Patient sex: M
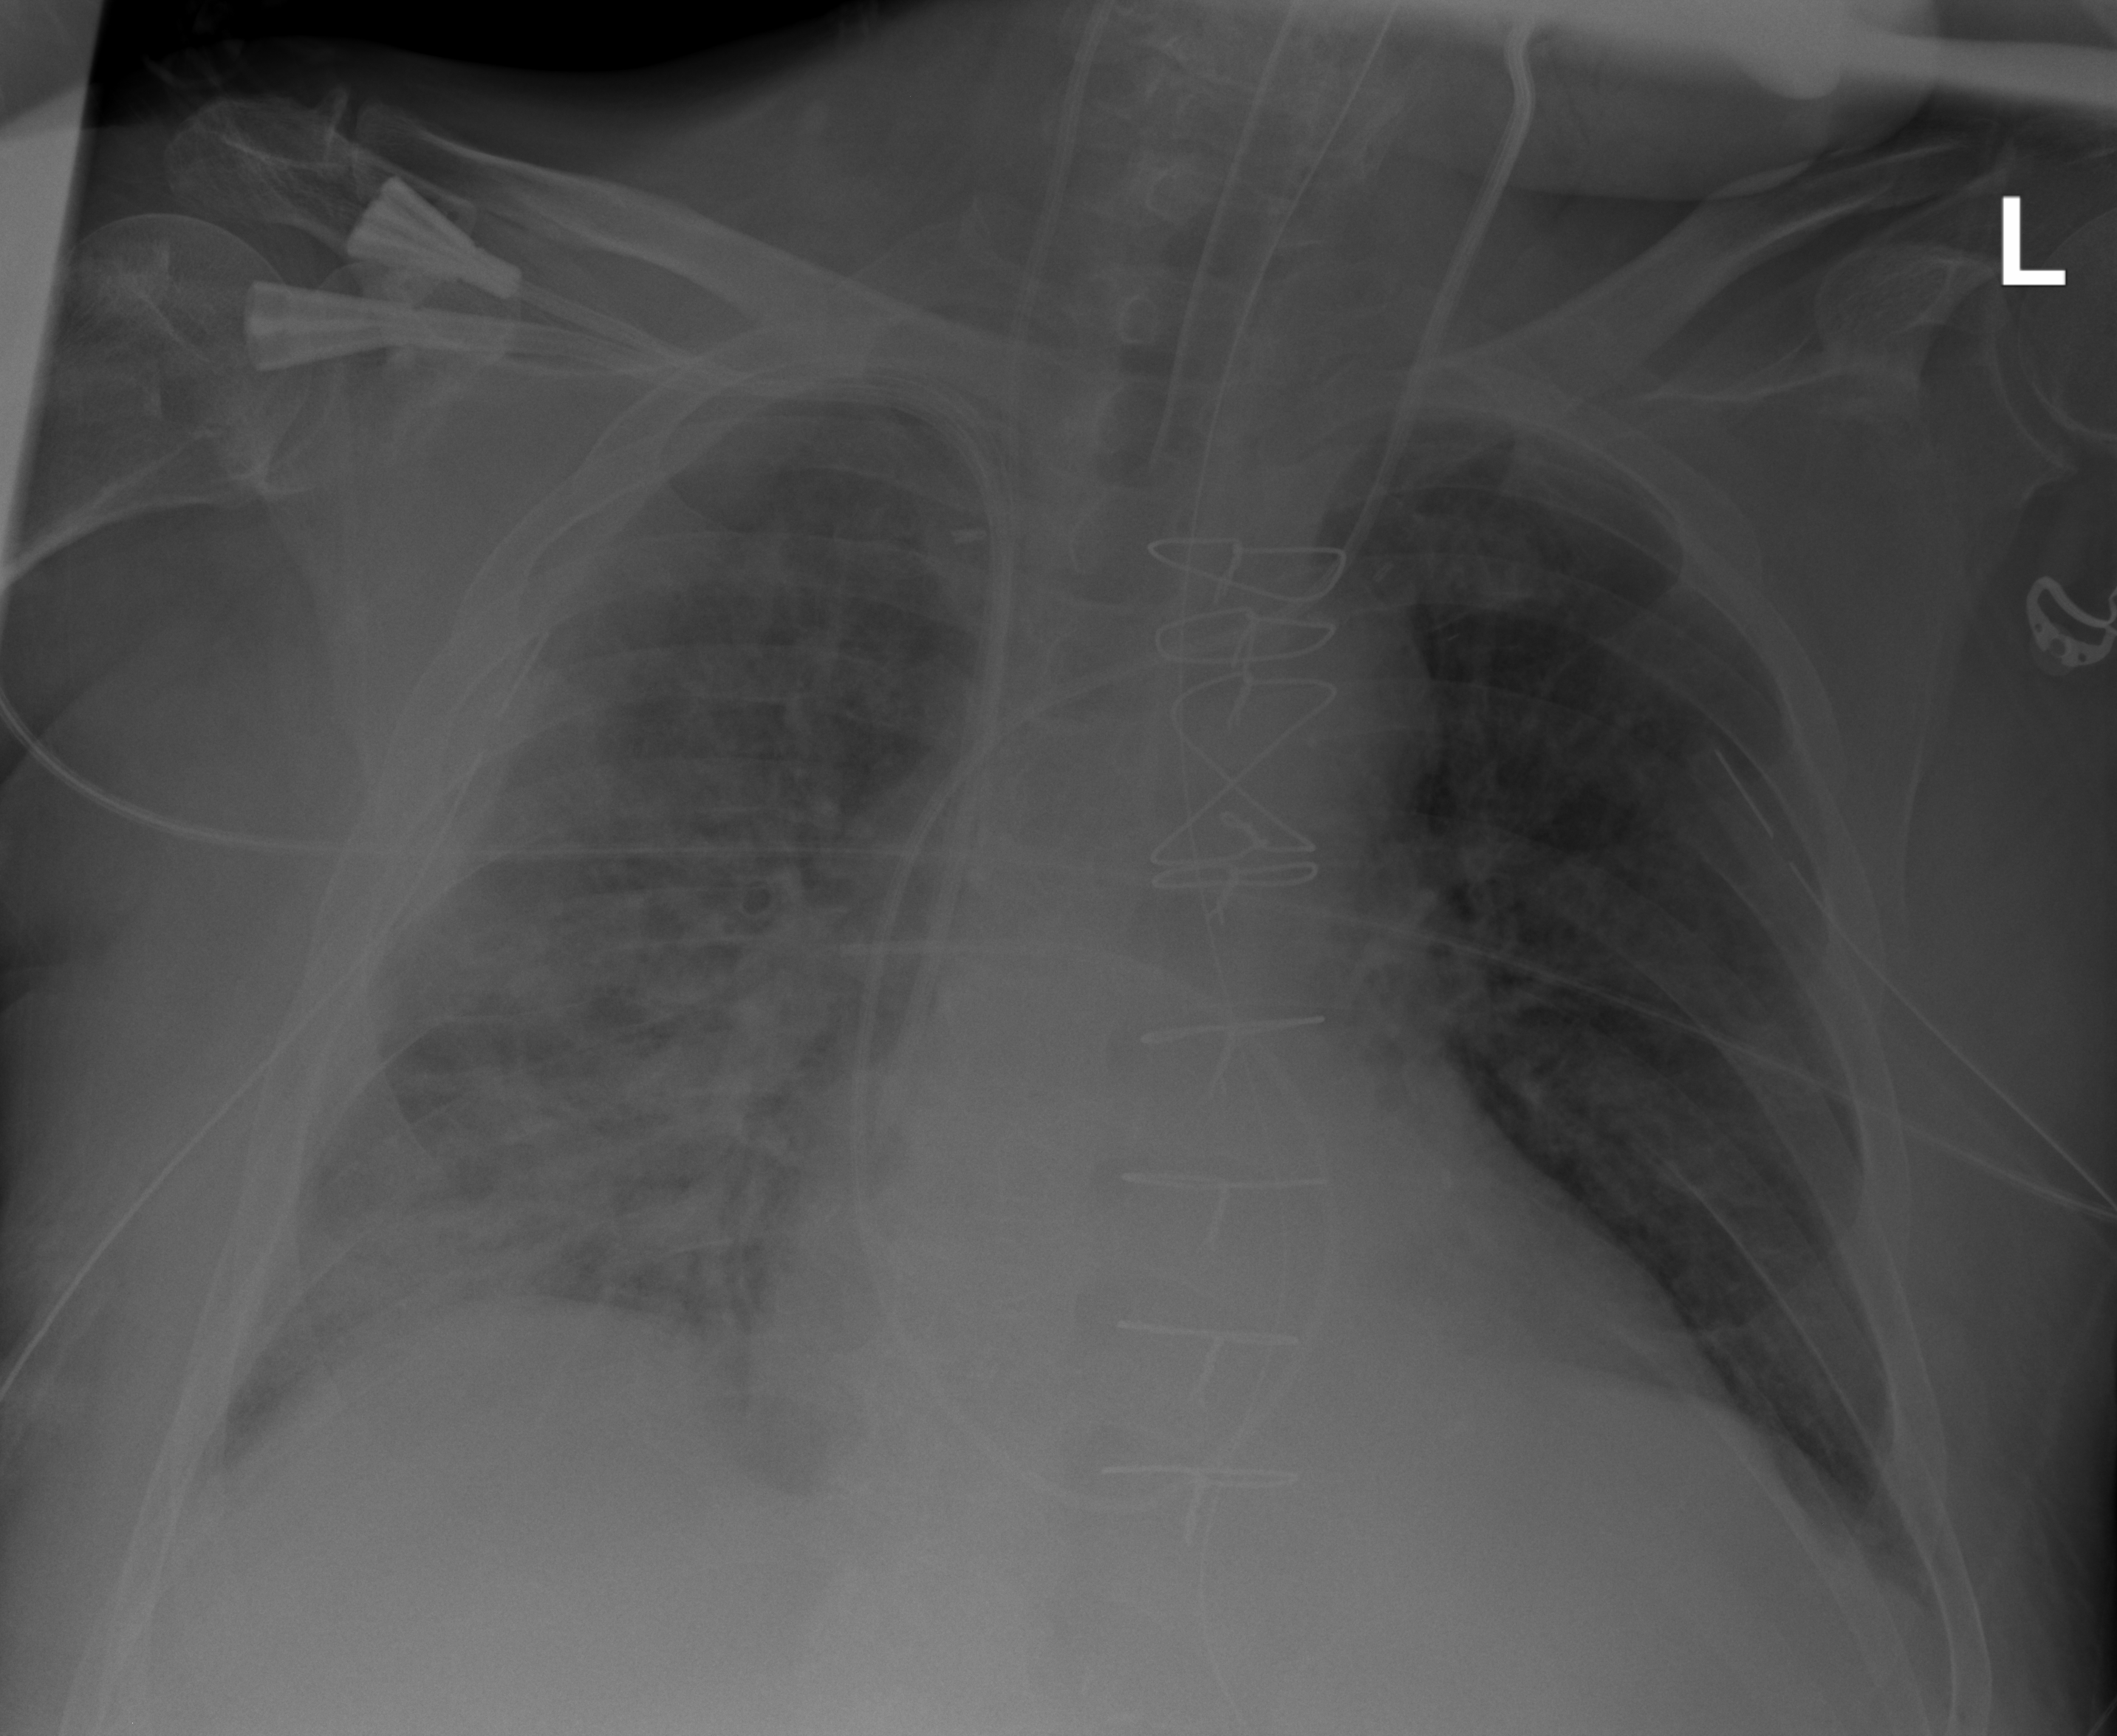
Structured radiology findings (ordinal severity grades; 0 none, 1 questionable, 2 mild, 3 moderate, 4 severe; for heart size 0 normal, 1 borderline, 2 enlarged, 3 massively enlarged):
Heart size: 2
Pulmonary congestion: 2
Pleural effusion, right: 1
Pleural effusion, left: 1
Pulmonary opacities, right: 3
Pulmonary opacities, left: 0
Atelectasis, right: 3
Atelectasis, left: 0